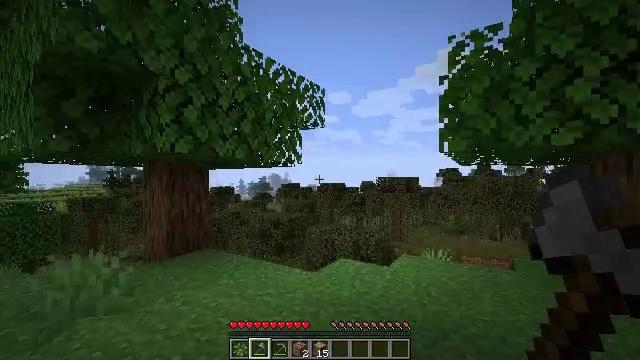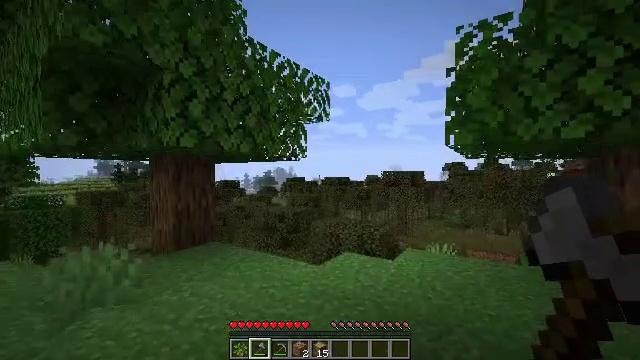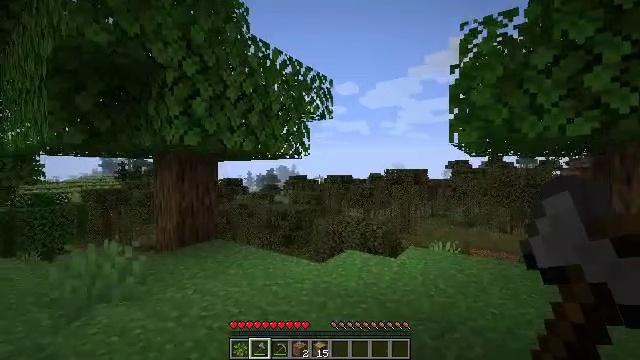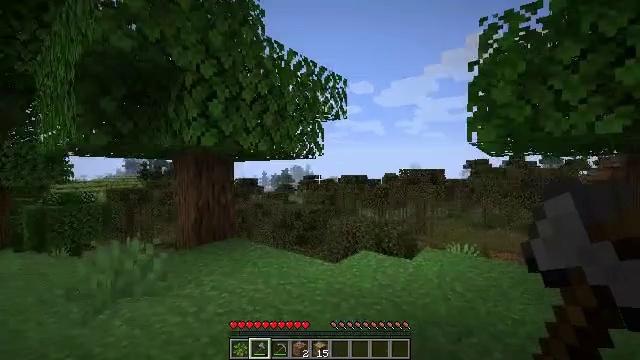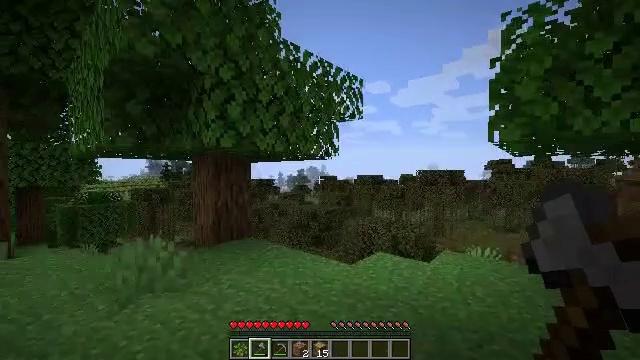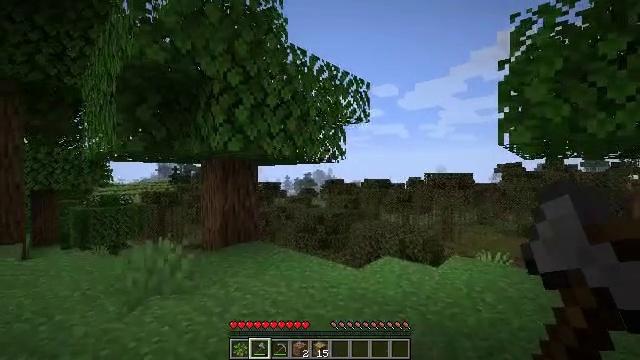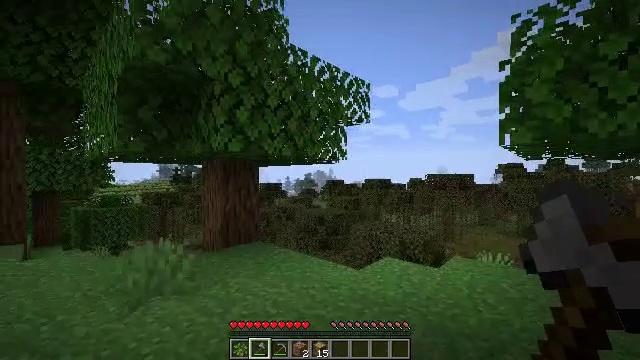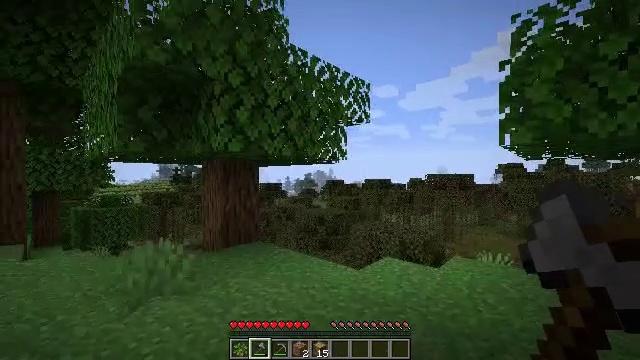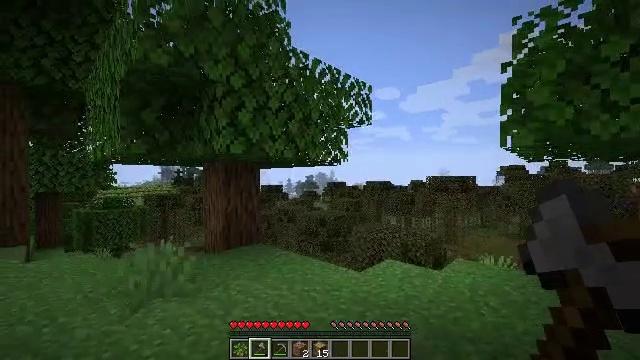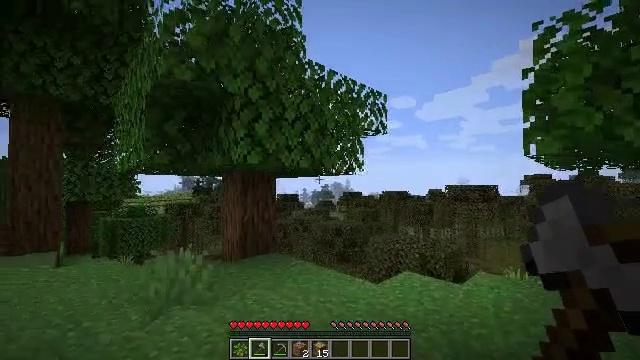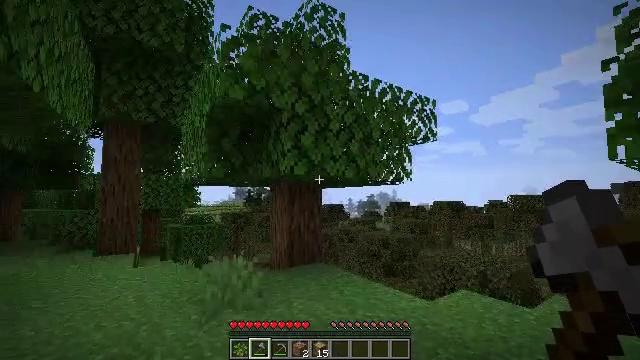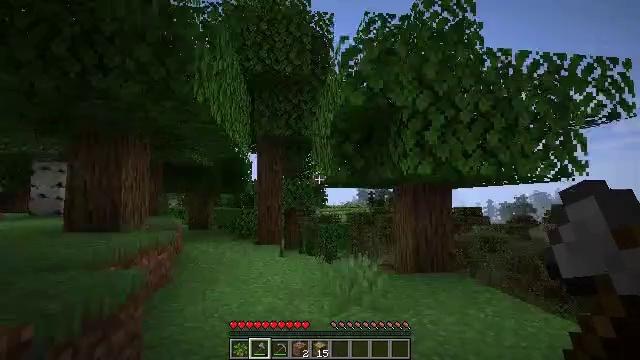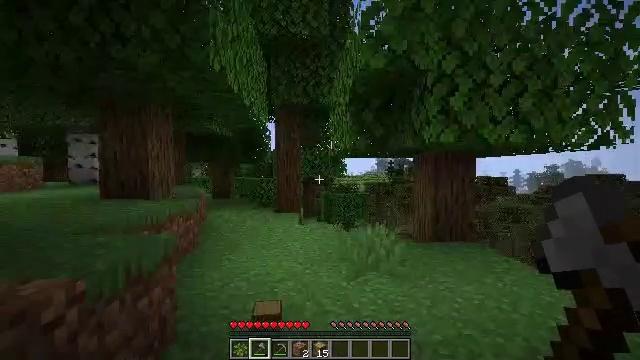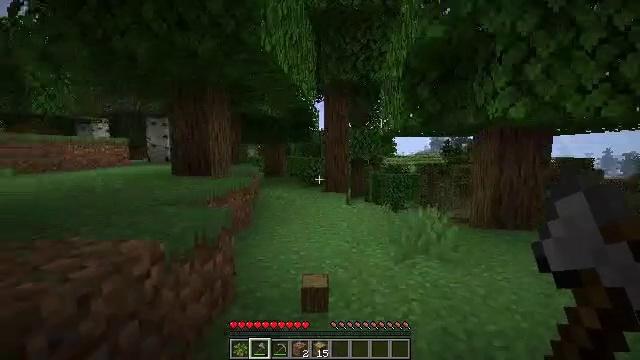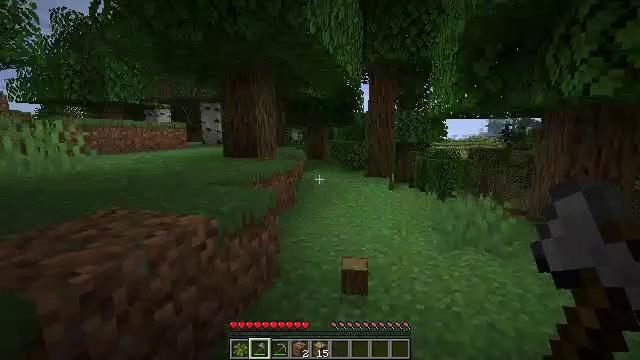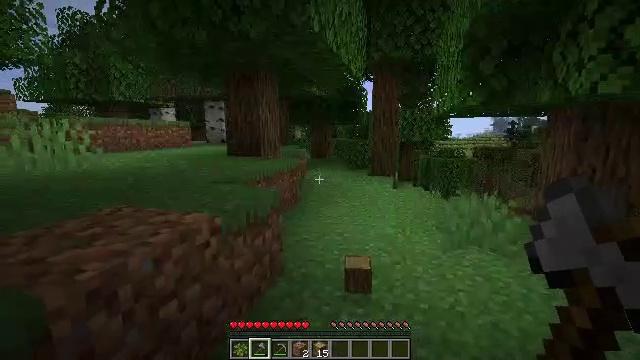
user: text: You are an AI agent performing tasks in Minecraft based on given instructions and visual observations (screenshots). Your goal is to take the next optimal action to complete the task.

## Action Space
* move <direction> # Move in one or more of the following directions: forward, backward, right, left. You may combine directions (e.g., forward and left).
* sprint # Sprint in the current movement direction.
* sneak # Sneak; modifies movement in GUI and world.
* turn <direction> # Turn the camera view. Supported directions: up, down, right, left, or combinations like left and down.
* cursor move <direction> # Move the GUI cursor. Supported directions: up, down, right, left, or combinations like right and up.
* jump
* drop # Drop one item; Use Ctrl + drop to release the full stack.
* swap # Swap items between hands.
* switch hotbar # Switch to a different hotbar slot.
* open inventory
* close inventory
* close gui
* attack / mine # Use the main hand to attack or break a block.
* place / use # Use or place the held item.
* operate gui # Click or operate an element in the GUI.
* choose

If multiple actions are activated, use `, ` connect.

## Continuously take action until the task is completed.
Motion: motion action
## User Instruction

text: Mine oak leaves.
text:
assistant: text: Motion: turn left and down
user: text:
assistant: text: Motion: no_op
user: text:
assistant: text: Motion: turn left
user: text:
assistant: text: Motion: turn left
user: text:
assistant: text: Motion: turn left
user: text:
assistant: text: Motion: no_op
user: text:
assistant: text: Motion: no_op
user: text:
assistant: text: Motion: no_op
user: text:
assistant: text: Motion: turn left and up
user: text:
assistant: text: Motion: turn left and up
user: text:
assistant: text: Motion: turn left
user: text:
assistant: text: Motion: turn left and down
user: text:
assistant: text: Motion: turn left and down
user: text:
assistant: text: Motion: turn left and down
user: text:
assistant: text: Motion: no_op
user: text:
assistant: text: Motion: no_op
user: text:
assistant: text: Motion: no_op
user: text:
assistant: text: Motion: no_op
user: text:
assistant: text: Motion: no_op
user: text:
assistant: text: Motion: no_op
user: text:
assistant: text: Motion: turn left
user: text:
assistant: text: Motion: turn left
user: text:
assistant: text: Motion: turn left
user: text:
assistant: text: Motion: no_op
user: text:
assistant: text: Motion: no_op
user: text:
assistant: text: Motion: turn right and down
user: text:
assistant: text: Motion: move forward, turn right and down
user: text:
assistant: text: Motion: move forward, turn right and down
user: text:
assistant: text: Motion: move forward, turn right and down
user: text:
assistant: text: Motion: move forward